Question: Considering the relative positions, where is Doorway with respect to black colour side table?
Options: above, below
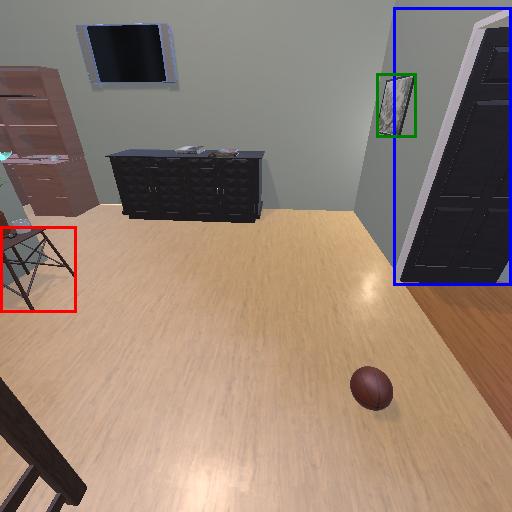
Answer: above